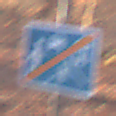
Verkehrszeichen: EndeVerkehrsberuhigterBereich
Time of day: SunriseSunset
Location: Outdoor (Nature)
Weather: Clear
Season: Autumn
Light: Natural